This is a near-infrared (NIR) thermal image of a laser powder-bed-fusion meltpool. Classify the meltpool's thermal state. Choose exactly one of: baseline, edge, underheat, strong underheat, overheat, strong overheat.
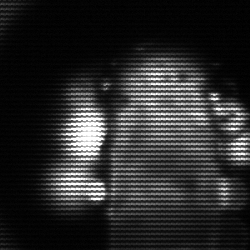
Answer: strong underheat